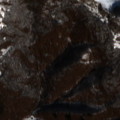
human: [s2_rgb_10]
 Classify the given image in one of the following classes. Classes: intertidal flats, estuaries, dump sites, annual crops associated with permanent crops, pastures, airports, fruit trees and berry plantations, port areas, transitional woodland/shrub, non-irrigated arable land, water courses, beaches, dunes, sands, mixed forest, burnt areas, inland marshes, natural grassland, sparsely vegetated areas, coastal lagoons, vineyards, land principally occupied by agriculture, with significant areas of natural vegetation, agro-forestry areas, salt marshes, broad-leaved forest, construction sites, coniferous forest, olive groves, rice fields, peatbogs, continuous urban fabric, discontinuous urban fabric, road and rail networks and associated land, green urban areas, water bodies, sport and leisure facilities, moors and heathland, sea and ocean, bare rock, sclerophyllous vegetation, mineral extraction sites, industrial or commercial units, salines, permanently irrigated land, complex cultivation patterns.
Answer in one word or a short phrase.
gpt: land principally occupied by agriculture, with significant areas of natural vegetation, broad-leaved forest, natural grassland, transitional woodland/shrub